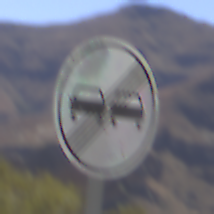
Verkehrszeichen: EndeUeberholverbot
Umgebung: Outdoor, Nature
Tageszeit: Midday
Wetter: Clear
Licht: Natural
Jahreszeit: NotSpecified
Kontrast: HighContrast